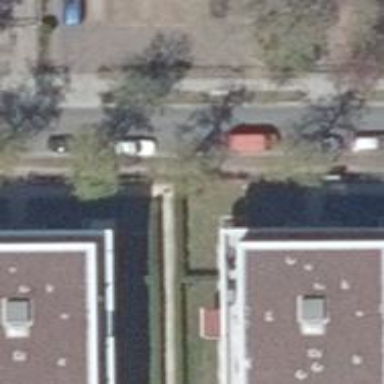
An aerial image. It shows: Flat-roofed apartment building with grass-covered roof.